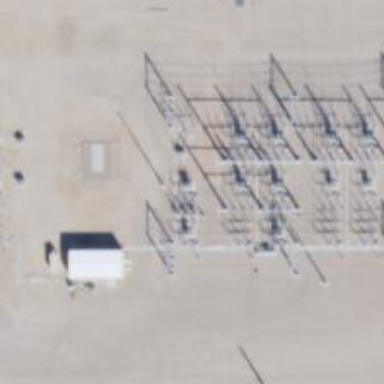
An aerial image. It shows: Switch for power supply.